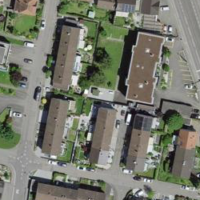
EUNIS habitat code: 54
Species observed at this site:
Rumex obtusifolius